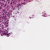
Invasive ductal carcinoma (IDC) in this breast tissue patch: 0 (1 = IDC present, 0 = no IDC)